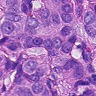
Metastatic tissue present: yes